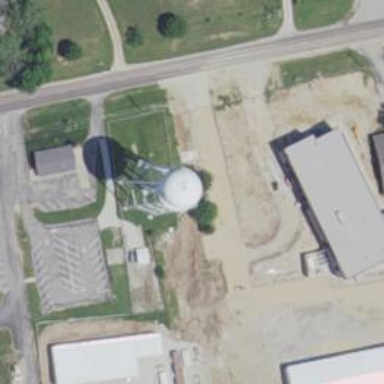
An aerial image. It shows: Water tower that is man-made.